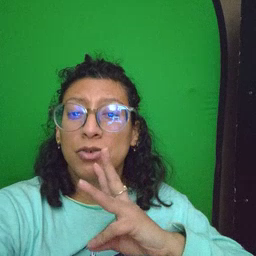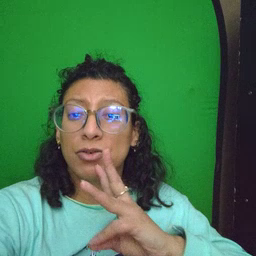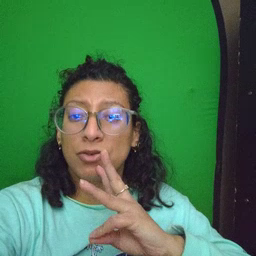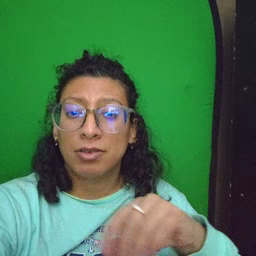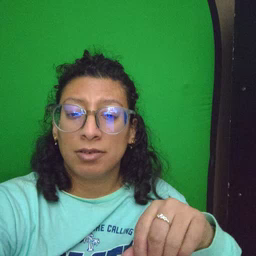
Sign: water